Question: this is my code for creating tableView :
'''
_tableView = [[UITableView alloc] initWithFrame:CGRectMake(8, 0, self.view.frame.size.width - 16, self.view.frame.size.height - 8) style:UITableViewStylePlain];
[_tableView registerNib:[UINib nibWithNibName:@"commentCell" bundle:nil] forCellReuseIdentifier:@"commentCell"];
_tableView.separatorStyle = UITableViewCellSeparatorStyleNone;
_tableView.backgroundColor = [UIColor groupTableViewBackgroundColor];
_tableView.dataSource = self;
_tableView.delegate = self;
[self.view addSubview:_tableView];
'''
the Problem is that my table is scrolling horizontally I need to know how to deactivate it, I've tried bounce = NO; or contentSize but always same issue my table still allow scrolling horizontally

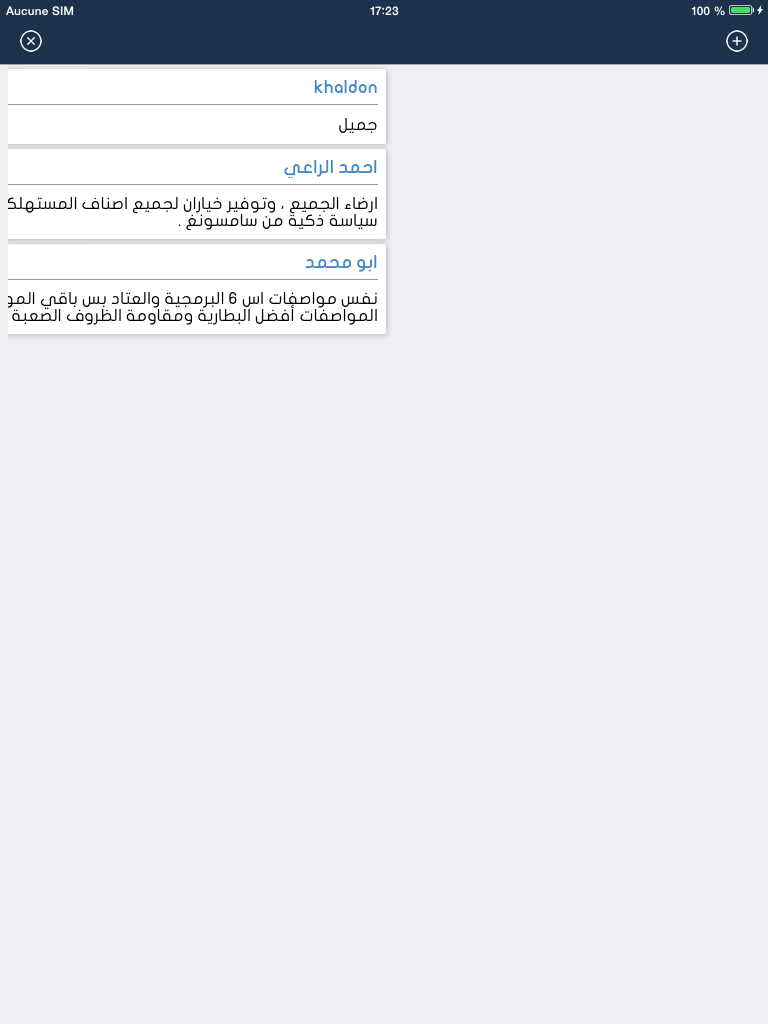
Answer: The Issue was caused by [tableView reaload] function in my viewDidAppear , which reload my table before finishing displaying allCell so this caused inappropriate behaviour